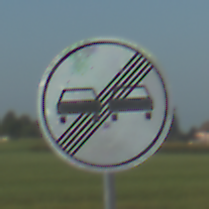
Verkehrszeichen: EndeUeberholverbot
Umgebung: Outdoor, Nature
Tageszeit: MorningAfternoon
Wetter: Clear
Licht: Natural
Jahreszeit: NotSpecified
Kontrast: HighContrast